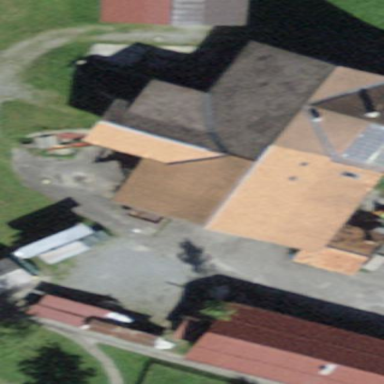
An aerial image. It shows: Barn.